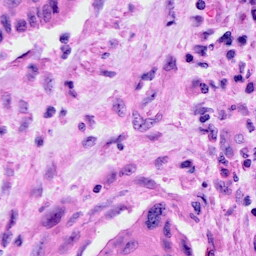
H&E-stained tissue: Cervix